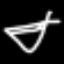
Label: diamond